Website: bh-photo
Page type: customer-info-address
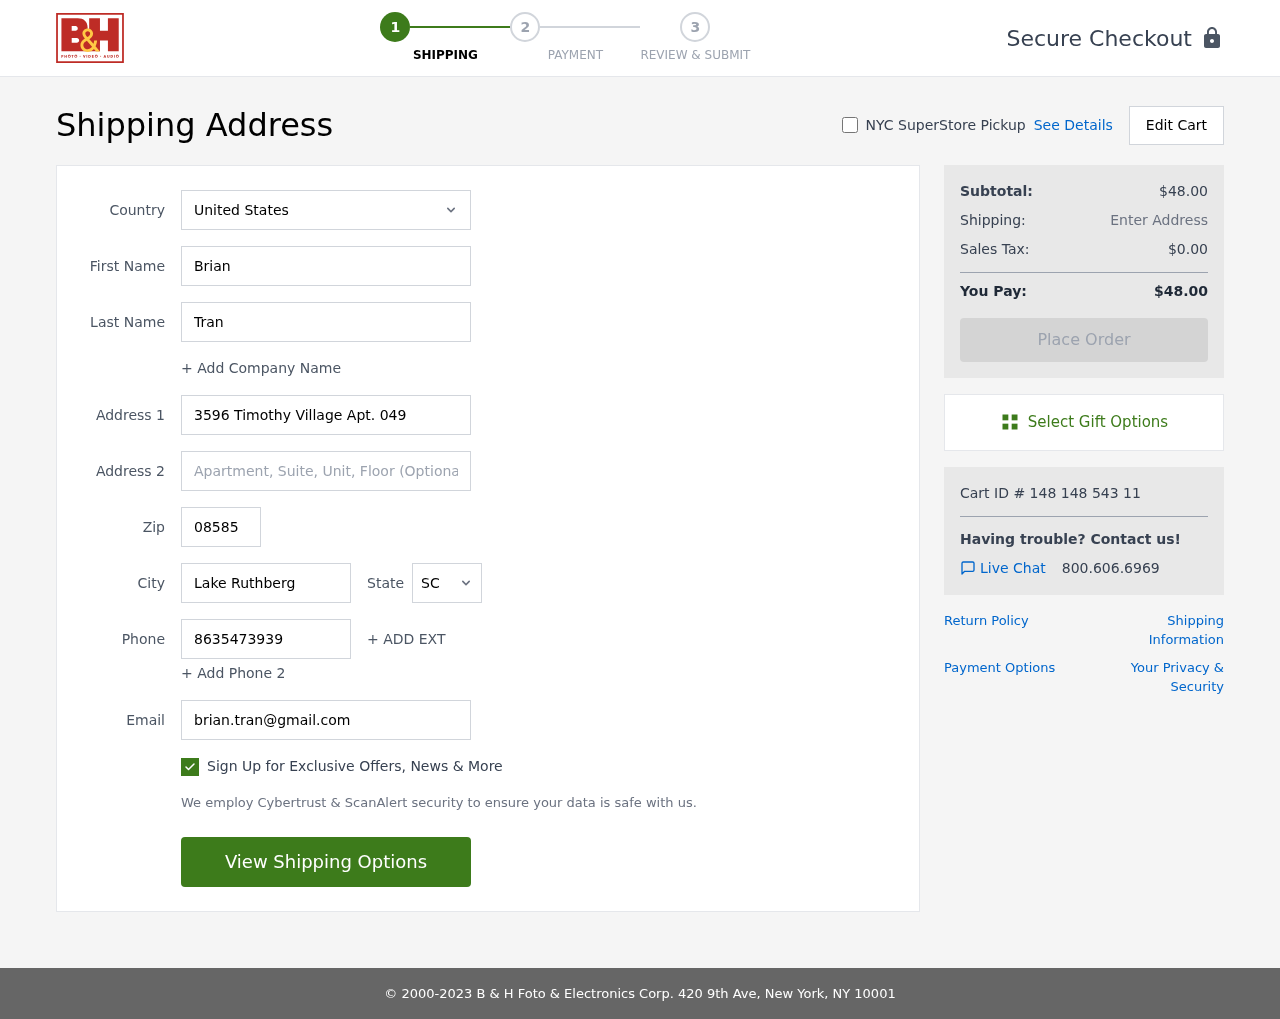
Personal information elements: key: PII_CITY
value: Lake Ruthberg
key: PII_COUNTRY
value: United States
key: PII_EMAIL
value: brian.tran@gmail.com
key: PII_FIRSTNAME
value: Brian
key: PII_LASTNAME
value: Tran
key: PII_PHONE
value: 8635473939
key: PII_POSTCODE
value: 08585
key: PII_STATE_ABBR
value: SC
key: PII_STREET
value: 3596 Timothy Village Apt. 049
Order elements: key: ORDER_SUBTOTAL
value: $48.00
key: ORDER_TAX
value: $0.00
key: ORDER_TOTAL
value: $48.00
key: ORDER_ID
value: Cart ID # 148 148 543 11